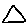
Label: triangle